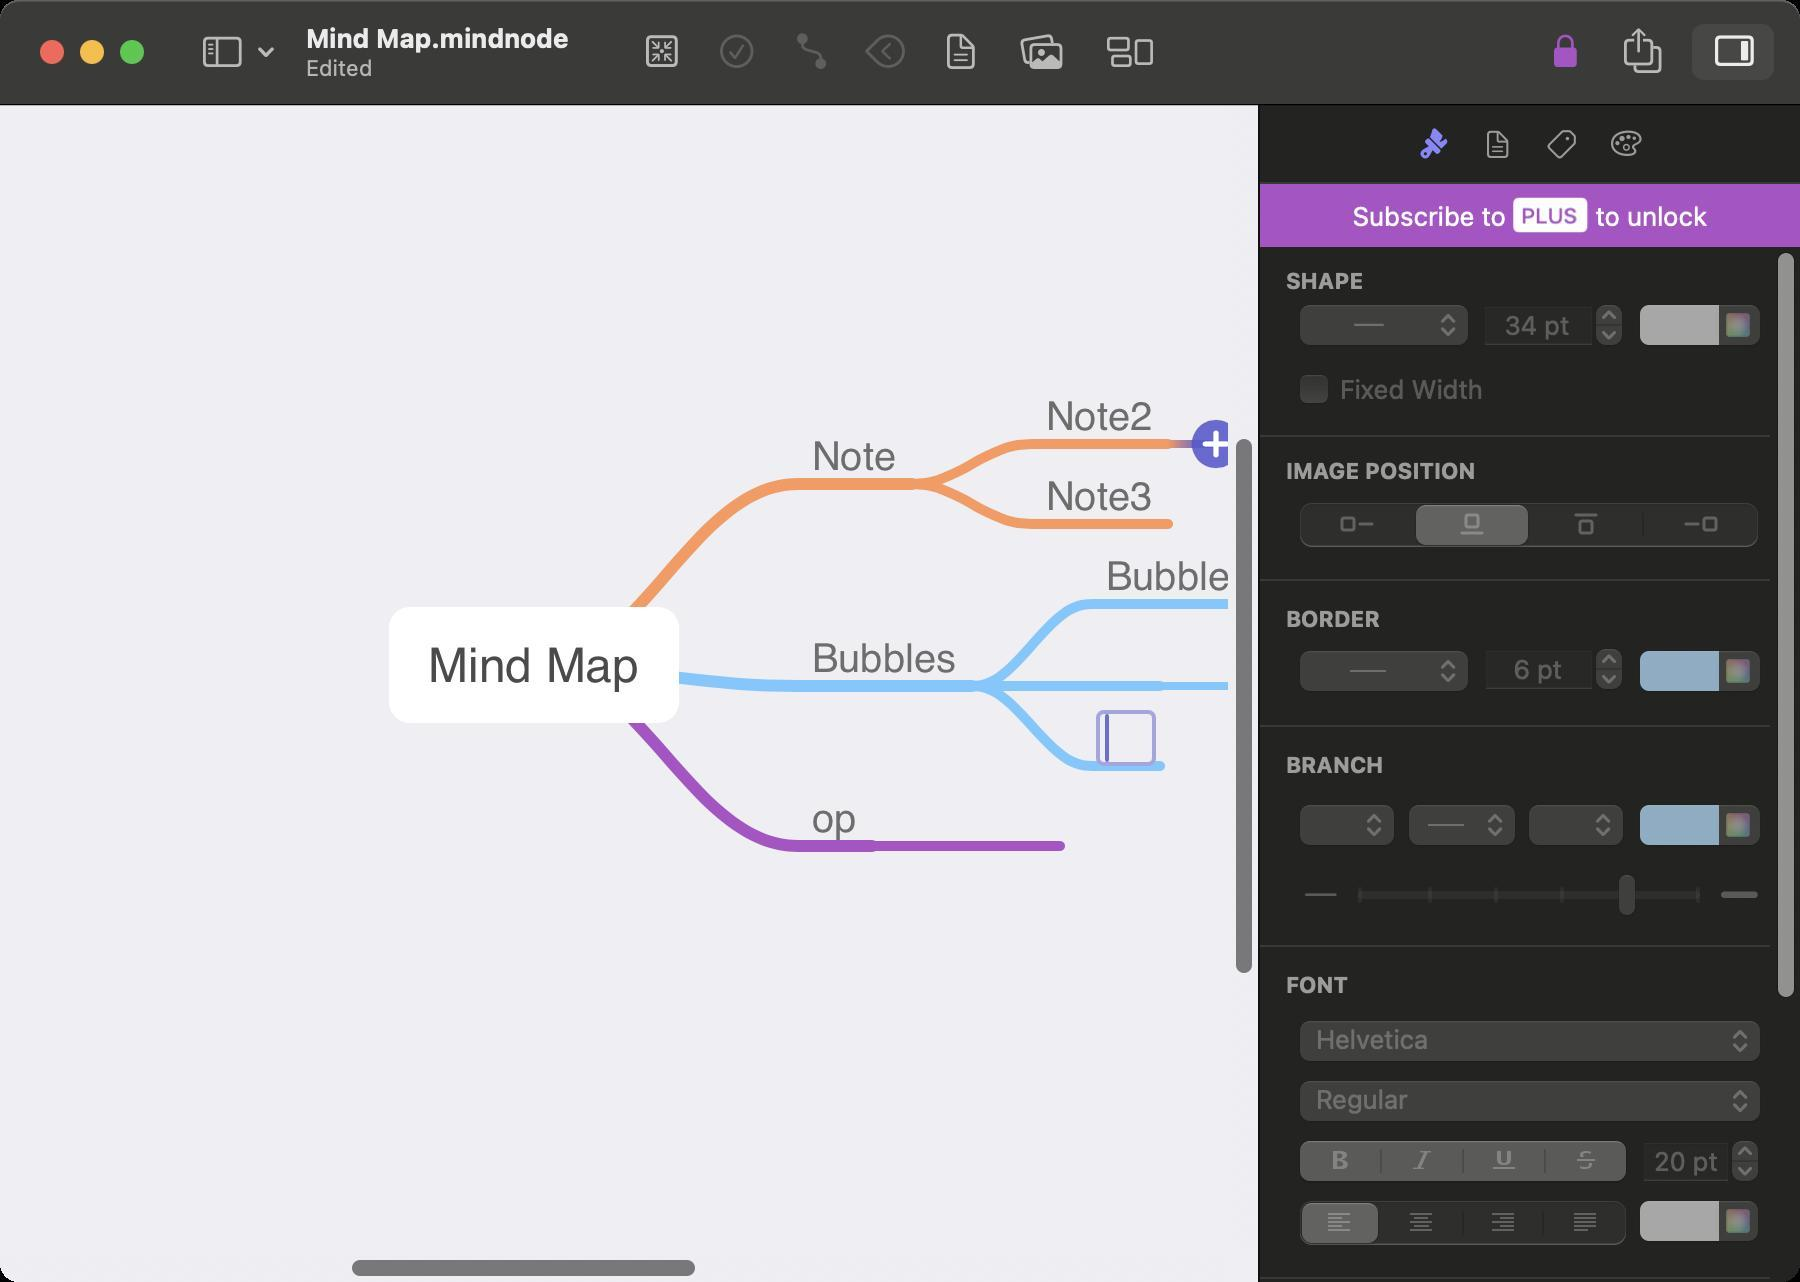
Accessibility tree:
{"name": "Mind_Map.mindnode", "role": "AXWindow", "description": null, "role_description": "standard window", "value": null, "position": "413.00;127.00", "size": "900;641", "children": [{"name": null, "role": "AXScrollArea", "description": null, "role_description": "scroll area", "value": null, "position": "0.00;52.00", "size": "629;589", "children": [{"name": null, "role": "AXTextArea", "description": null, "role_description": "text entry area", "value": "", "position": "548.00;357.00", "size": "30;28", "children": []}, {"name": null, "role": "AXScrollBar", "description": null, "role_description": "scroll bar", "value": 0.396361273554256, "position": "0.00;626.00", "size": "614;15", "children": [{"name": null, "role": "AXValueIndicator", "description": null, "role_description": "value indicator", "value": 0.396361273554256, "position": "175.00;626.00", "size": "174;15", "children": []}, {"name": null, "role": "AXButton", "description": null, "role_description": "increment arrow button", "value": null, "position": "0.00;626.00", "size": "0;0", "children": []}, {"name": null, "role": "AXButton", "description": null, "role_description": "decrement arrow button", "value": null, "position": "0.00;626.00", "size": "0;0", "children": []}, {"name": null, "role": "AXButton", "description": null, "role_description": "increment page button", "value": null, "position": "349.00;626.00", "size": "265;15", "children": []}, {"name": null, "role": "AXButton", "description": null, "role_description": "decrement page button", "value": null, "position": "0.00;626.00", "size": "174;15", "children": []}]}, {"name": null, "role": "AXScrollBar", "description": null, "role_description": "scroll bar", "value": 0.5475819032761311, "position": "614.00;52.00", "size": "15;574", "children": [{"name": null, "role": "AXValueIndicator", "description": null, "role_description": "value indicator", "value": 0.5475819032761311, "position": "614.00;218.50", "size": "15;269", "children": []}, {"name": null, "role": "AXButton", "description": null, "role_description": "increment arrow button", "value": null, "position": "614.00;52.00", "size": "0;0", "children": []}, {"name": null, "role": "AXButton", "description": null, "role_description": "decrement arrow button", "value": null, "position": "614.00;52.00", "size": "0;0", "children": []}, {"name": null, "role": "AXButton", "description": null, "role_description": "increment page button", "value": null, "position": "614.00;488.00", "size": "15;138", "children": []}, {"name": null, "role": "AXButton", "description": null, "role_description": "decrement page button", "value": null, "position": "614.00;52.00", "size": "15;166", "children": []}]}, {"name": null, "role": "AXGroup", "description": null, "role_description": "group", "value": null, "position": "614.00;626.00", "size": "15;15", "children": []}]}, {"name": null, "role": "AXGroup", "description": null, "role_description": "group", "value": null, "position": "630.00;92.00", "size": "270;549", "children": [{"name": null, "role": "AXStaticText", "description": null, "role_description": "text", "value": "Subscribe to to unlock", "position": "628.00;92.00", "size": "274;32", "children": []}, {"name": null, "role": "AXScrollArea", "description": null, "role_description": "scroll area", "value": null, "position": "630.00;123.50", "size": "270;518", "children": [{"name": null, "role": "AXGroup", "description": null, "role_description": "group", "value": null, "position": "630.00;217.50", "size": "270;1", "children": []}, {"name": null, "role": "AXStaticText", "description": null, "role_description": "text", "value": "SHAPE", "position": "641.00;133.50", "size": "241;14", "children": []}, {"name": null, "role": "AXGroup", "description": null, "role_description": "group", "value": null, "position": "630.00;140.50", "size": "270;78", "children": [{"name": null, "role": "AXPopUpButton", "description": null, "role_description": "pop up button", "value": "Line", "position": "647.00;151.50", "size": "92;25", "children": []}, {"name": null, "role": "AXTextField", "description": null, "role_description": "text field", "value": "34 pt", "position": "741.50;152.50", "size": "56;21", "children": []}, {"name": null, "role": "AXIncrementor", "description": null, "role_description": "stepper", "value": 1.0, "position": "795.00;147.50", "size": "19;30", "children": [{"name": null, "role": "AXButton", "description": null, "role_description": "increment arrow button", "value": null, "position": "795.00;147.50", "size": "19;15", "children": []}, {"name": null, "role": "AXButton", "description": null, "role_description": "decrement arrow button", "value": null, "position": "795.00;162.50", "size": "19;15", "children": []}]}, {"name": "Fixed_Width", "role": "AXCheckBox", "description": null, "role_description": "checkbox", "value": 0, "position": "648.00;185.50", "size": "98;18", "children": []}, {"name": null, "role": "AXGroup", "description": null, "role_description": "group", "value": null, "position": "817.00;150.50", "size": "66;24", "children": [{"name": null, "role": "AXCheckBox", "description": null, "role_description": "checkbox", "value": 0, "position": "817.00;150.50", "size": "41;24", "children": []}, {"name": null, "role": "AXCheckBox", "description": null, "role_description": "checkbox", "value": 0, "position": "858.00;150.50", "size": "25;24", "children": []}]}]}, {"name": null, "role": "AXGroup", "description": null, "role_description": "group", "value": null, "position": "630.00;289.50", "size": "270;1", "children": []}, {"name": null, "role": "AXStaticText", "description": null, "role_description": "text", "value": "IMAGE POSITION", "position": "641.00;228.50", "size": "241;14", "children": []}, {"name": null, "role": "AXGroup", "description": null, "role_description": "group", "value": null, "position": "630.00;235.50", "size": "270;55", "children": [{"name": null, "role": "AXRadioGroup", "description": null, "role_description": "radio group", "value": "{\n    \"name\": null,\n    \"role\": \"AXRadioButton\",\n    \"description\": null,\n    \"role_description\": \"radio button\",\n    \"value\": 1,\n    \"position\": \"708.00;250.50\",\n    \"size\": \"57;24\",\n    \"children\": []\n}", "position": "648.00;251.50", "size": "234;23", "children": [{"name": null, "role": "AXRadioButton", "description": null, "role_description": "radio button", "value": 0, "position": "648.00;250.50", "size": "60;24", "children": []}, {"name": null, "role": "AXRadioButton", "description": null, "role_description": "radio button", "value": 1, "position": "708.00;250.50", "size": "57;24", "children": []}, {"name": null, "role": "AXRadioButton", "description": null, "role_description": "radio button", "value": 0, "position": "765.00;250.50", "size": "57;24", "children": []}, {"name": null, "role": "AXRadioButton", "description": null, "role_description": "radio button", "value": 0, "position": "822.00;250.50", "size": "59;24", "children": []}]}]}, {"name": null, "role": "AXStaticText", "description": null, "role_description": "text", "value": "BORDER", "position": "641.00;302.50", "size": "241;14", "children": []}, {"name": null, "role": "AXGroup", "description": null, "role_description": "group", "value": null, "position": "630.00;313.50", "size": "270;50", "children": [{"name": null, "role": "AXPopUpButton", "description": null, "role_description": "pop up button", "value": "0", "position": "647.00;324.50", "size": "91;25", "children": []}, {"name": null, "role": "AXTextField", "description": null, "role_description": "text field", "value": "6 pt", "position": "742.00;324.50", "size": "55;21", "children": []}, {"name": null, "role": "AXIncrementor", "description": null, "role_description": "stepper", "value": 6.0, "position": "795.00;320.50", "size": "19;28", "children": [{"name": null, "role": "AXButton", "description": null, "role_description": "increment arrow button", "value": null, "position": "795.00;320.50", "size": "19;14", "children": []}, {"name": null, "role": "AXButton", "description": null, "role_description": "decrement arrow button", "value": null, "position": "795.00;334.50", "size": "19;14", "children": []}]}, {"name": null, "role": "AXGroup", "description": null, "role_description": "group", "value": null, "position": "817.00;323.50", "size": "66;24", "children": [{"name": null, "role": "AXCheckBox", "description": null, "role_description": "checkbox", "value": 0, "position": "817.00;323.50", "size": "41;24", "children": []}, {"name": null, "role": "AXCheckBox", "description": null, "role_description": "checkbox", "value": 0, "position": "858.00;323.50", "size": "25;24", "children": []}]}, {"name": null, "role": "AXGroup", "description": null, "role_description": "group", "value": null, "position": "630.00;362.50", "size": "270;1", "children": []}]}, {"name": null, "role": "AXStaticText", "description": null, "role_description": "text", "value": "BRANCH", "position": "641.00;375.50", "size": "241;14", "children": []}, {"name": null, "role": "AXGroup", "description": null, "role_description": "group", "value": null, "position": "630.00;388.50", "size": "270;85", "children": [{"name": null, "role": "AXPopUpButton", "description": null, "role_description": "pop up button", "value": " ", "position": "647.00;401.50", "size": "54;25", "children": []}, {"name": null, "role": "AXPopUpButton", "description": null, "role_description": "pop up button", "value": "0", "position": "701.50;401.50", "size": "60;25", "children": []}, {"name": null, "role": "AXPopUpButton", "description": null, "role_description": "pop up button", "value": " ", "position": "761.50;401.50", "size": "54;25", "children": []}, {"name": null, "role": "AXGroup", "description": null, "role_description": "group", "value": null, "position": "817.00;400.50", "size": "66;24", "children": [{"name": null, "role": "AXCheckBox", "description": null, "role_description": "checkbox", "value": 0, "position": "817.00;400.50", "size": "41;24", "children": []}, {"name": null, "role": "AXCheckBox", "description": null, "role_description": "checkbox", "value": 0, "position": "858.00;400.50", "size": "25;24", "children": []}]}, {"name": null, "role": "AXImage", "description": "", "role_description": "image", "value": null, "position": "650.00;444.50", "size": "21;5", "children": []}, {"name": null, "role": "AXSlider", "description": null, "role_description": "slider", "value": 5.0, "position": "677.00;435.50", "size": "175;28", "children": [{"name": null, "role": "AXValueIndicator", "description": null, "role_description": "value indicator", "value": 5.0, "position": "807.50;435.50", "size": "12;28", "children": []}]}, {"name": null, "role": "AXImage", "description": "remove", "role_description": "image", "value": null, "position": "858.00;443.00", "size": "24;8", "children": []}, {"name": null, "role": "AXGroup", "description": null, "role_description": "group", "value": null, "position": "630.00;472.50", "size": "270;1", "children": []}]}, {"name": null, "role": "AXStaticText", "description": null, "role_description": "text", "value": "FONT", "position": "641.00;485.50", "size": "241;14", "children": []}, {"name": null, "role": "AXGroup", "description": null, "role_description": "group", "value": null, "position": "630.00;499.50", "size": "270;140", "children": [{"name": null, "role": "AXPopUpButton", "description": null, "role_description": "pop up button", "value": "Helvetica", "position": "647.00;509.50", "size": "237;25", "children": []}, {"name": null, "role": "AXPopUpButton", "description": null, "role_description": "pop up button", "value": "Regular", "position": "647.00;539.50", "size": "237;25", "children": []}, {"name": null, "role": "AXTextField", "description": null, "role_description": "text field", "value": "20 pt", "position": "821.00;570.50", "size": "44;21", "children": []}, {"name": null, "role": "AXIncrementor", "description": null, "role_description": "stepper", "value": 20.0, "position": "863.00;565.50", "size": "19;30", "children": [{"name": null, "role": "AXButton", "description": null, "role_description": "increment arrow button", "value": null, "position": "863.00;565.50", "size": "19;15", "children": []}, {"name": null, "role": "AXButton", "description": null, "role_description": "decrement arrow button", "value": null, "position": "863.00;580.50", "size": "19;15", "children": []}]}, {"name": null, "role": "AXRadioGroup", "description": null, "role_description": "radio group", "value": "{\n    \"name\": null,\n    \"role\": \"AXRadioButton\",\n    \"description\": null,\n    \"role_description\": \"radio button\",\n    \"value\": 1,\n    \"position\": \"648.00;599.50\",\n    \"size\": \"42;24\",\n    \"children\": []\n}", "position": "648.00;599.50", "size": "167;24", "children": [{"name": null, "role": "AXRadioButton", "description": null, "role_description": "radio button", "value": 1, "position": "648.00;599.50", "size": "42;24", "children": []}, {"name": null, "role": "AXRadioButton", "description": null, "role_description": "radio button", "value": 0, "position": "690.00;599.50", "size": "42;24", "children": []}, {"name": null, "role": "AXRadioButton", "description": null, "role_description": "radio button", "value": 0, "position": "732.00;599.50", "size": "40;24", "children": []}, {"name": null, "role": "AXRadioButton", "description": null, "role_description": "radio button", "value": 0, "position": "772.00;599.50", "size": "43;24", "children": []}]}, {"name": null, "role": "AXGroup", "description": null, "role_description": "group", "value": null, "position": "817.00;598.50", "size": "66;24", "children": [{"name": null, "role": "AXCheckBox", "description": null, "role_description": "checkbox", "value": 0, "position": "817.00;598.50", "size": "41;24", "children": []}, {"name": null, "role": "AXCheckBox", "description": null, "role_description": "checkbox", "value": 0, "position": "858.00;598.50", "size": "24;24", "children": []}]}, {"name": null, "role": "AXGroup", "description": null, "role_description": "group", "value": null, "position": "630.00;638.50", "size": "270;1", "children": []}, {"name": null, "role": "AXGroup", "description": null, "role_description": "group", "value": null, "position": "647.00;568.50", "size": "170;24", "children": [{"name": null, "role": "AXCheckBox", "description": null, "role_description": "checkbox", "value": 0, "position": "647.00;568.50", "size": "44;24", "children": []}, {"name": null, "role": "AXCheckBox", "description": null, "role_description": "checkbox", "value": 0, "position": "691.00;568.50", "size": "41;24", "children": []}, {"name": null, "role": "AXCheckBox", "description": null, "role_description": "checkbox", "value": 0, "position": "732.00;568.50", "size": "41;24", "children": []}, {"name": null, "role": "AXCheckBox", "description": null, "role_description": "checkbox", "value": 0, "position": "773.00;568.50", "size": "43;24", "children": []}]}]}, {"name": null, "role": "AXGroup", "description": null, "role_description": "group", "value": null, "position": "630.00;673.50", "size": "270;84", "children": [{"name": null, "role": "AXStaticText", "description": null, "role_description": "text", "value": "Branch Type", "position": "647.00;676.50", "size": "87;16", "children": []}, {"name": null, "role": "AXPopUpButton", "description": null, "role_description": "pop up button", "value": "Rounded", "position": "813.00;673.50", "size": "71;25", "children": []}, {"name": "Manual_Layout", "role": "AXCheckBox", "description": null, "role_description": "checkbox", "value": 0, "position": "648.00;700.50", "size": "114;18", "children": []}, {"name": "Automatic_Branch_Width", "role": "AXCheckBox", "description": null, "role_description": "checkbox", "value": 1, "position": "648.00;725.50", "size": "173;18", "children": []}, {"name": null, "role": "AXGroup", "description": null, "role_description": "group", "value": null, "position": "630.00;756.50", "size": "270;1", "children": []}, {"name": null, "role": "AXPopUpButton", "description": null, "role_description": "pop up button", "value": "Horizontal", "position": "813.00;697.50", "size": "71;25", "children": []}]}, {"name": null, "role": "AXStaticText", "description": null, "role_description": "text", "value": "MIND MAP", "position": "641.00;651.50", "size": "241;14", "children": []}, {"name": null, "role": "AXStaticText", "description": null, "role_description": "text", "value": "Color", "position": "647.00;794.50", "size": "37;16", "children": []}, {"name": null, "role": "AXStaticText", "description": null, "role_description": "text", "value": "CANVAS", "position": "641.00;769.50", "size": "52;14", "children": []}, {"name": null, "role": "AXGroup", "description": null, "role_description": "group", "value": null, "position": "817.00;791.50", "size": "66;24", "children": [{"name": null, "role": "AXCheckBox", "description": null, "role_description": "checkbox", "value": 0, "position": "817.00;791.50", "size": "43;24", "children": []}, {"name": null, "role": "AXCheckBox", "description": null, "role_description": "checkbox", "value": 0, "position": "860.00;791.50", "size": "27;24", "children": []}]}, {"name": null, "role": "AXScrollBar", "description": null, "role_description": "scroll bar", "value": 0.0, "position": "885.00;123.50", "size": "15;518", "children": [{"name": null, "role": "AXValueIndicator", "description": null, "role_description": "value indicator", "value": 0.0, "position": "885.00;125.50", "size": "15;374", "children": []}, {"name": null, "role": "AXButton", "description": null, "role_description": "increment arrow button", "value": null, "position": "885.00;123.50", "size": "0;0", "children": []}, {"name": null, "role": "AXButton", "description": null, "role_description": "decrement arrow button", "value": null, "position": "885.00;123.50", "size": "0;0", "children": []}, {"name": null, "role": "AXButton", "description": null, "role_description": "increment page button", "value": null, "position": "885.00;500.00", "size": "15;141", "children": []}, {"name": null, "role": "AXButton", "description": null, "role_description": "decrement page button", "value": null, "position": "885.00;123.50", "size": "15;2", "children": []}]}]}]}, {"name": null, "role": "AXGroup", "description": null, "role_description": "group", "value": null, "position": "630.00;52.00", "size": "270;40", "children": [{"name": null, "role": "AXGroup", "description": null, "role_description": "group", "value": null, "position": "630.00;91.00", "size": "270;1", "children": []}]}, {"name": null, "role": "AXToolbar", "description": null, "role_description": "toolbar", "value": null, "position": "0.00;0.00", "size": "900;52", "children": [{"name": null, "role": "AXMenuButton", "description": "View", "role_description": "menu button", "value": null, "position": "87.00;0.00", "size": "62;52", "children": [{"name": "", "role": "AXMenuButton", "description": "Toggle sidebar", "role_description": "menu button", "value": null, "position": "86.00;6.00", "size": "64;40", "children": []}]}, {"name": null, "role": "AXButton", "description": "Focus", "role_description": "button", "value": null, "position": "312.50;0.00", "size": "37;52", "children": []}, {"name": null, "role": "AXButton", "description": "Add Task", "role_description": "button", "value": null, "position": "349.50;0.00", "size": "38;52", "children": []}, {"name": null, "role": "AXButton", "description": "Connect", "role_description": "button", "value": null, "position": "387.50;0.00", "size": "37;52", "children": []}, {"name": null, "role": "AXButton", "description": "Fold Node", "role_description": "button", "value": null, "position": "424.50;0.00", "size": "38;52", "children": []}, {"name": null, "role": "AXButton", "description": "View Notes", "role_description": "button", "value": null, "position": "462.50;0.00", "size": "36;52", "children": []}, {"name": null, "role": "AXMenuButton", "description": "Images", "role_description": "menu button", "value": null, "position": "498.50;0.00", "size": "44;52", "children": [{"name": "", "role": "AXMenuButton", "description": "", "role_description": "menu button", "value": null, "position": "496.50;6.00", "size": "48;40", "children": []}]}, {"name": null, "role": "AXMenuButton", "description": "Organize", "role_description": "menu button", "value": null, "position": "542.50;0.00", "size": "45;52", "children": [{"name": "", "role": "AXMenuButton", "description": "", "role_description": "menu button", "value": null, "position": "540.50;6.00", "size": "49;40", "children": []}]}, {"name": null, "role": "AXButton", "description": "Get MindNode PLUS", "role_description": "button", "value": null, "position": "764.00;0.00", "size": "37;52", "children": []}, {"name": null, "role": "AXButton", "description": "Export a Copy", "role_description": "button", "value": null, "position": "801.00;0.00", "size": "41;52", "children": []}, {"name": null, "role": "AXRadioButton", "description": "Sidebar", "role_description": "radio button", "value": 1, "position": "842.00;0.00", "size": "50;52", "children": []}]}, {"name": null, "role": "AXButton", "description": null, "role_description": "close button", "value": null, "position": "19.00;18.00", "size": "14;16", "children": []}, {"name": null, "role": "AXButton", "description": null, "role_description": "full screen button", "value": null, "position": "59.00;18.00", "size": "14;16", "children": [{"name": null, "role": "AXGroup", "description": null, "role_description": "group", "value": null, "position": "59.00;18.00", "size": "14;16", "children": [{"name": null, "role": "AXGroup", "description": null, "role_description": "group", "value": null, "position": "59.00;18.00", "size": "14;16", "children": []}]}]}, {"name": null, "role": "AXButton", "description": null, "role_description": "minimize button", "value": null, "position": "39.00;18.00", "size": "14;16", "children": []}, {"name": null, "role": "AXStaticText", "description": null, "role_description": "text", "value": "Mind Map.mindnode", "position": "149.00;0.00", "size": "164;52", "children": []}]}